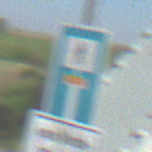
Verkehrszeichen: SackgasseFussgaengerDurchlaessig
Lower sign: HinweisGeaenderteVorfahrtVerkehrsfuehrungVerkehrsregelung3
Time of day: MorningAfternoon
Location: Outdoor (Special)
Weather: Clear
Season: NotSpecified
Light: Natural